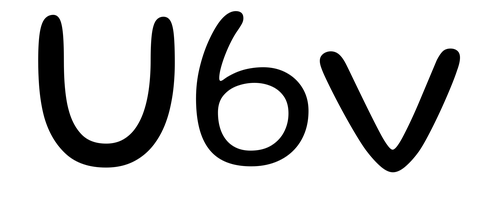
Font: Gluten_Light